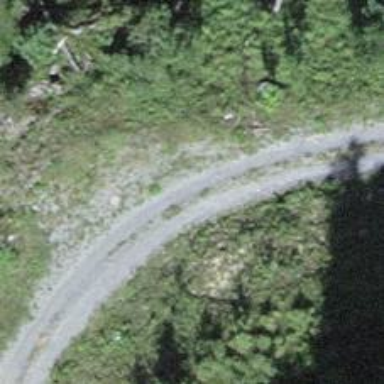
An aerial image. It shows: Dirt track road.